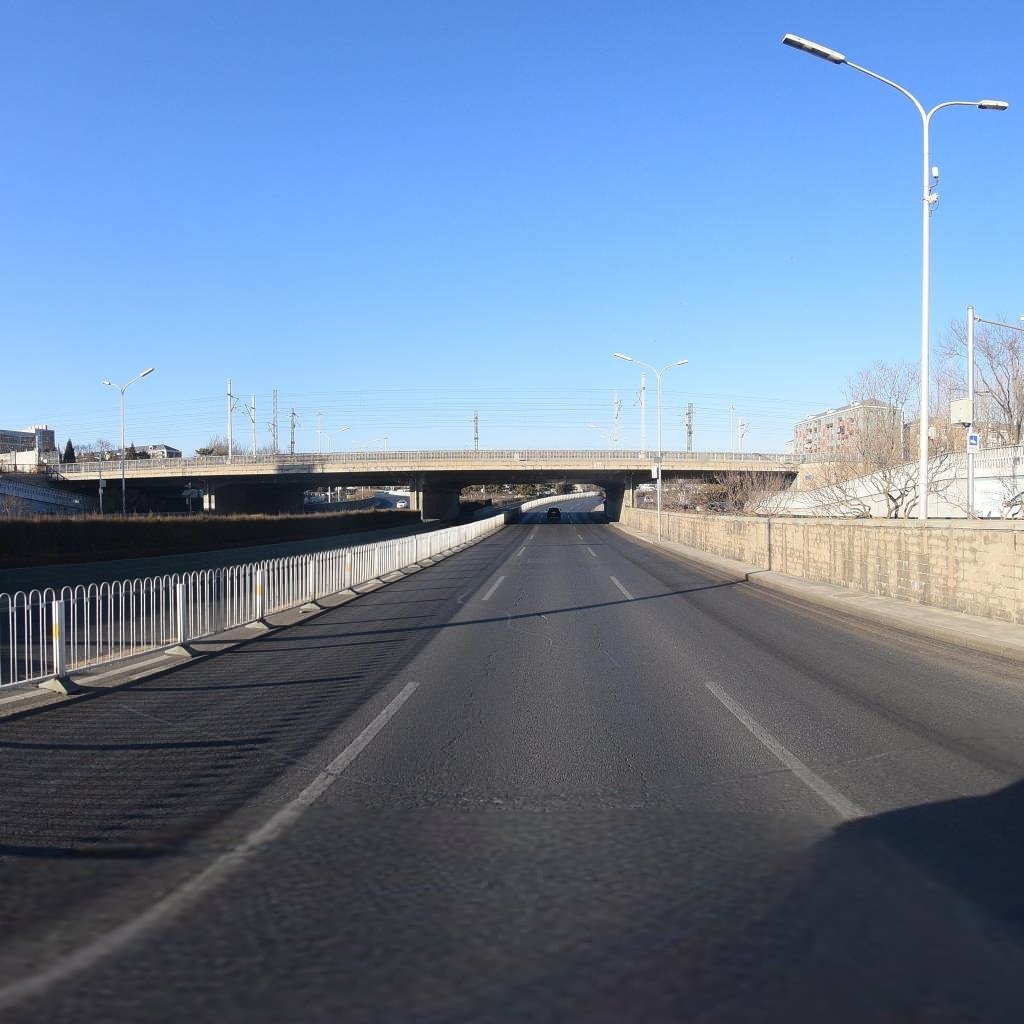
Region: Dongcheng
Road damage annotations: longitudinal patch, transverse crack, longitudinal crack, longitudinal crack, transverse patch